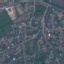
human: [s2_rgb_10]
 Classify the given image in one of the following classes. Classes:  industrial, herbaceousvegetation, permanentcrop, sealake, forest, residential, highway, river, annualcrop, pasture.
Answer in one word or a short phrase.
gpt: Residential